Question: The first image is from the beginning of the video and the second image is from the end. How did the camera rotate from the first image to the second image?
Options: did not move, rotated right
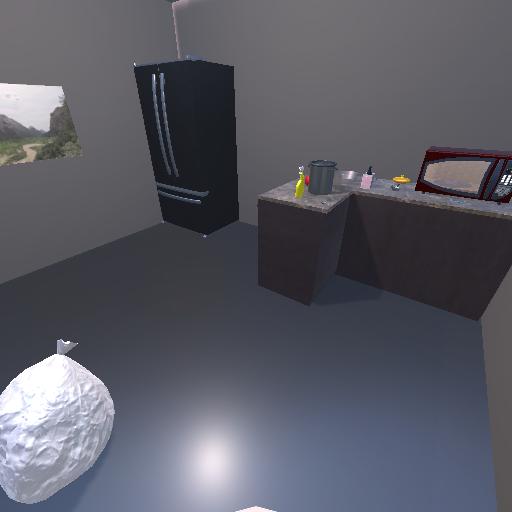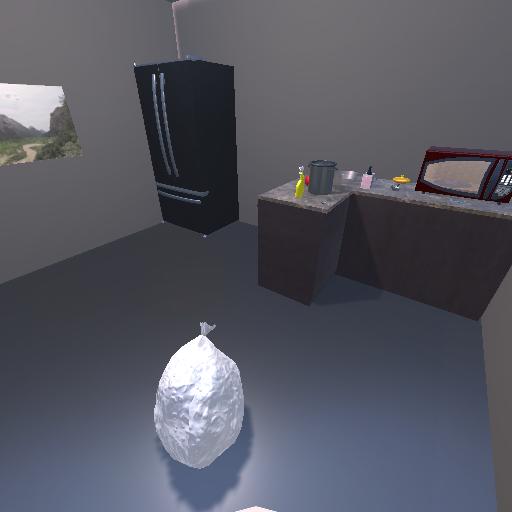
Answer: did not move